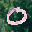
Label: 0